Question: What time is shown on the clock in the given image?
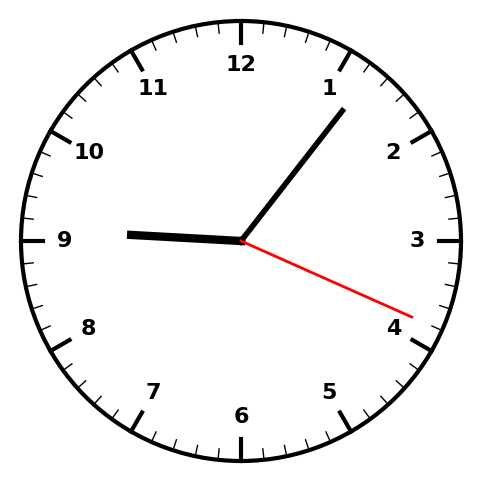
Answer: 09:06:19